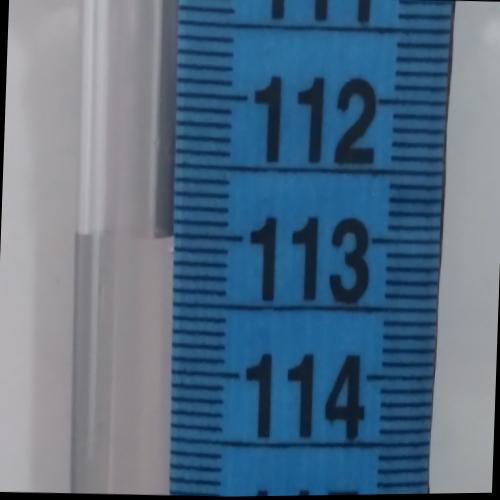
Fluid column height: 113.0 cm